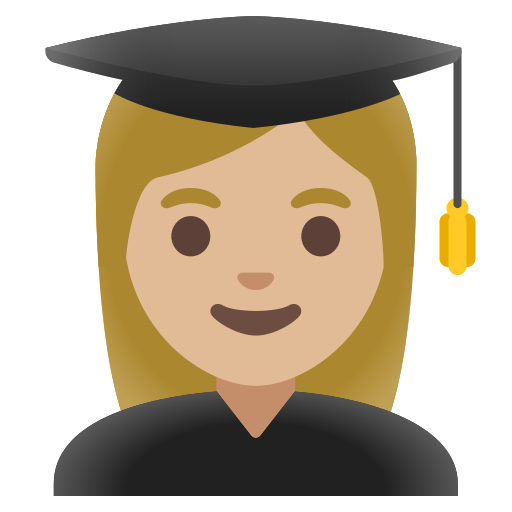
Emoji: 👩🏼‍🎓